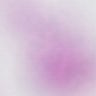
Metastatic tissue present: no